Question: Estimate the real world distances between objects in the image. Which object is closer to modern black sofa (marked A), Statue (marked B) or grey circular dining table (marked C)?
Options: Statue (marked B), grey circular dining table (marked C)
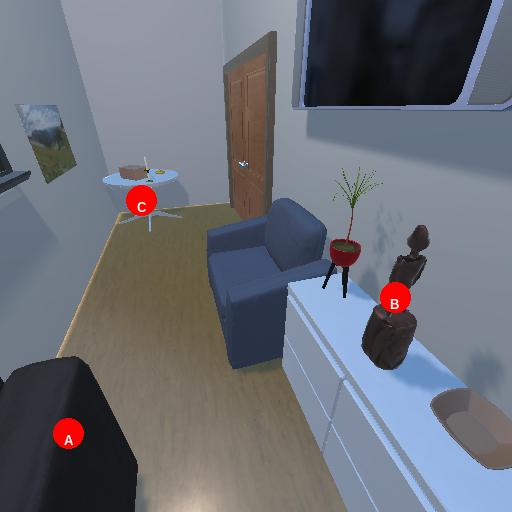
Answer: Statue (marked B)